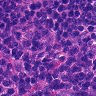
Metastatic tissue present: no